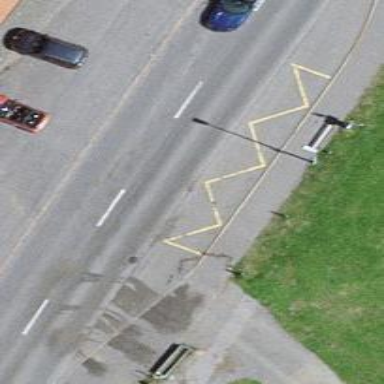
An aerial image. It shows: Bus stop with designated stop position for public transport.